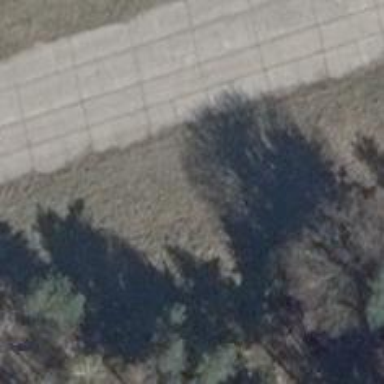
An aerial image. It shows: Path with ground surface. The path has very horrible smoothness.